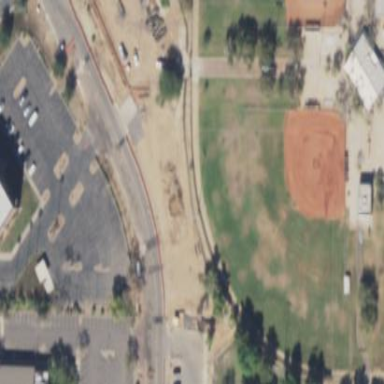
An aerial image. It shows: Baseball pitch for leisure land.